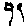
Label: flower